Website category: sports
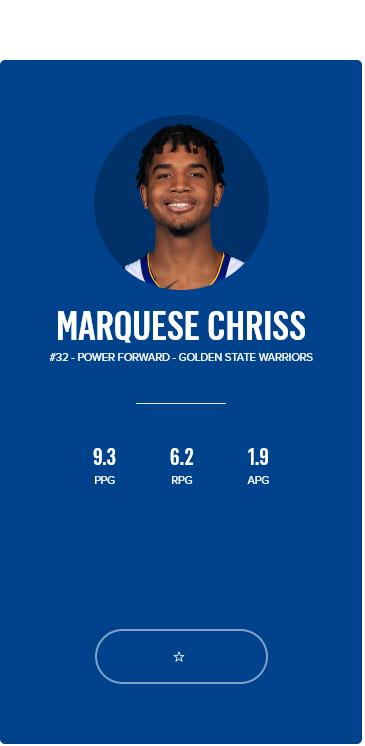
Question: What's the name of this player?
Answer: MARQUESE CHRISS

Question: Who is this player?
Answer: MARQUESE CHRISS

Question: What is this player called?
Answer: MARQUESE CHRISS

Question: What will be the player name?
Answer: MARQUESE CHRISS

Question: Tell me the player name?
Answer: MARQUESE CHRISS

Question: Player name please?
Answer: MARQUESE CHRISS

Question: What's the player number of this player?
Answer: #32

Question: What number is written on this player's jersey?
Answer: #32

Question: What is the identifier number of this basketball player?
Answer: #32

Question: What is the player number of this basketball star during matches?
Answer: #32

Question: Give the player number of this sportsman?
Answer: #32

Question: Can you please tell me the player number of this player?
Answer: #32

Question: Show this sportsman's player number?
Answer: #32

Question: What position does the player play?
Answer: POWER FORWARD

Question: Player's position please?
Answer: POWER FORWARD

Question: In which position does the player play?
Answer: POWER FORWARD

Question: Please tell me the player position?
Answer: POWER FORWARD

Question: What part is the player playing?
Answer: POWER FORWARD

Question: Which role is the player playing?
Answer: POWER FORWARD

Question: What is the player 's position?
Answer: POWER FORWARD

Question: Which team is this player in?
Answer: GOLDEN STATE WARRIORS

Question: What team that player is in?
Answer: GOLDEN STATE WARRIORS

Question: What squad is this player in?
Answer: GOLDEN STATE WARRIORS

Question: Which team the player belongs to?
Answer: GOLDEN STATE WARRIORS

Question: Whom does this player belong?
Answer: GOLDEN STATE WARRIORS

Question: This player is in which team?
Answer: GOLDEN STATE WARRIORS

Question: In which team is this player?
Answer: GOLDEN STATE WARRIORS

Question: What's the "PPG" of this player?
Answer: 9.3

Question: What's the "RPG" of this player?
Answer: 6.2

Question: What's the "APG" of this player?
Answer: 1.9

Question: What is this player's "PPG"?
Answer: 9.3

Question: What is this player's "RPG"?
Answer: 6.2

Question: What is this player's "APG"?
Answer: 1.9

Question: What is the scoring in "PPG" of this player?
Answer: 9.3

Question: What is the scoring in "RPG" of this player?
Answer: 6.2

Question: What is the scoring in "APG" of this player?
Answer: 1.9

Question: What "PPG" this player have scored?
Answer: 9.3

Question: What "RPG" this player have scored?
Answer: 6.2

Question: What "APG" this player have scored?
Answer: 1.9

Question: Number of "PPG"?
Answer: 9.3

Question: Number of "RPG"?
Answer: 6.2

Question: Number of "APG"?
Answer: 1.9

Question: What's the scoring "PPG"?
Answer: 9.3

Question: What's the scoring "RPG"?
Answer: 6.2

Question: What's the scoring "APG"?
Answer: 1.9